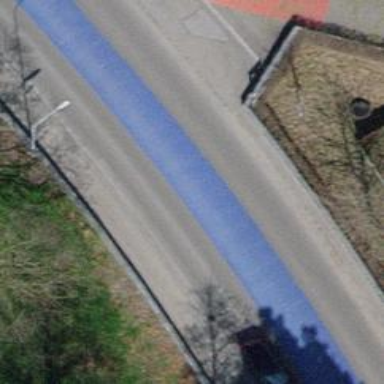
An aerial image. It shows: Primary highway with asphalt surface and designated lane for cyclists.